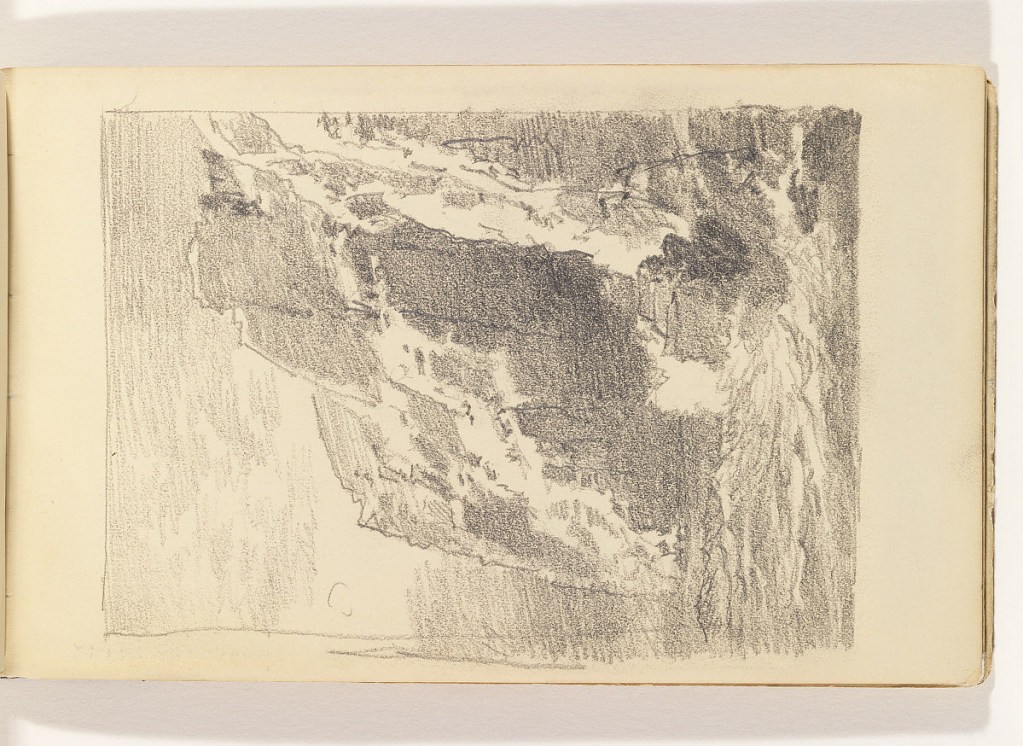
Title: Tall Rocky Cliffs and Rough Ocean
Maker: William Trost Richards, American, 1833–1905
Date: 1885–90
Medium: Graphite on cream wove paper, bound
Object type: Sketchbook folio
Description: Choppy ocean in foreground with waves breaking on two sections of large, tall cliffs at right.